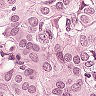
Metastatic tissue present: yes